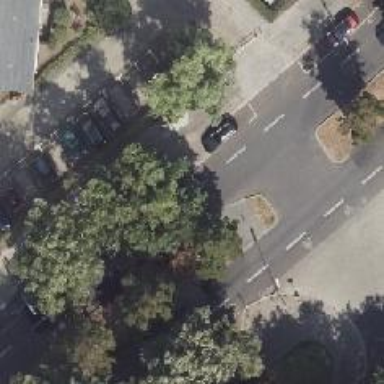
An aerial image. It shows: Unmarked crossing on footway.